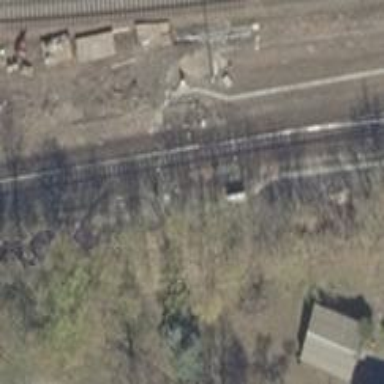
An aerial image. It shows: Railway switch with the turnout on the right side.